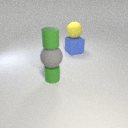
large gray rubber sphere below small green rubber cylinder